Interaction volume radius: 5 \u00c5
Interaction volume height: 30 \u00c5
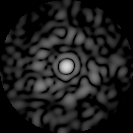
Disorder parameter: 0.8201